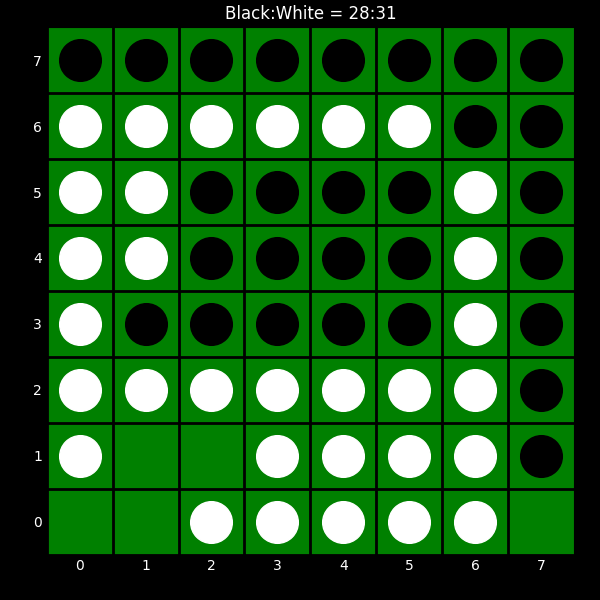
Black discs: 28
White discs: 31